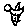
Label: bird